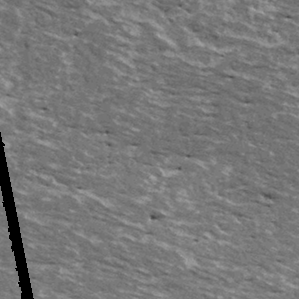
Label: frost